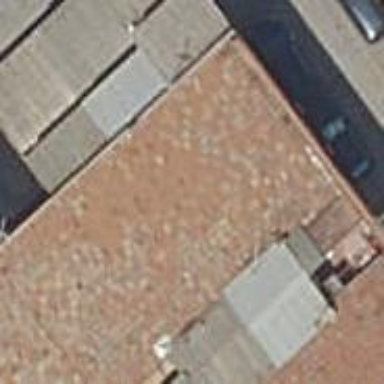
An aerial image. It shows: Terrace building.